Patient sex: F
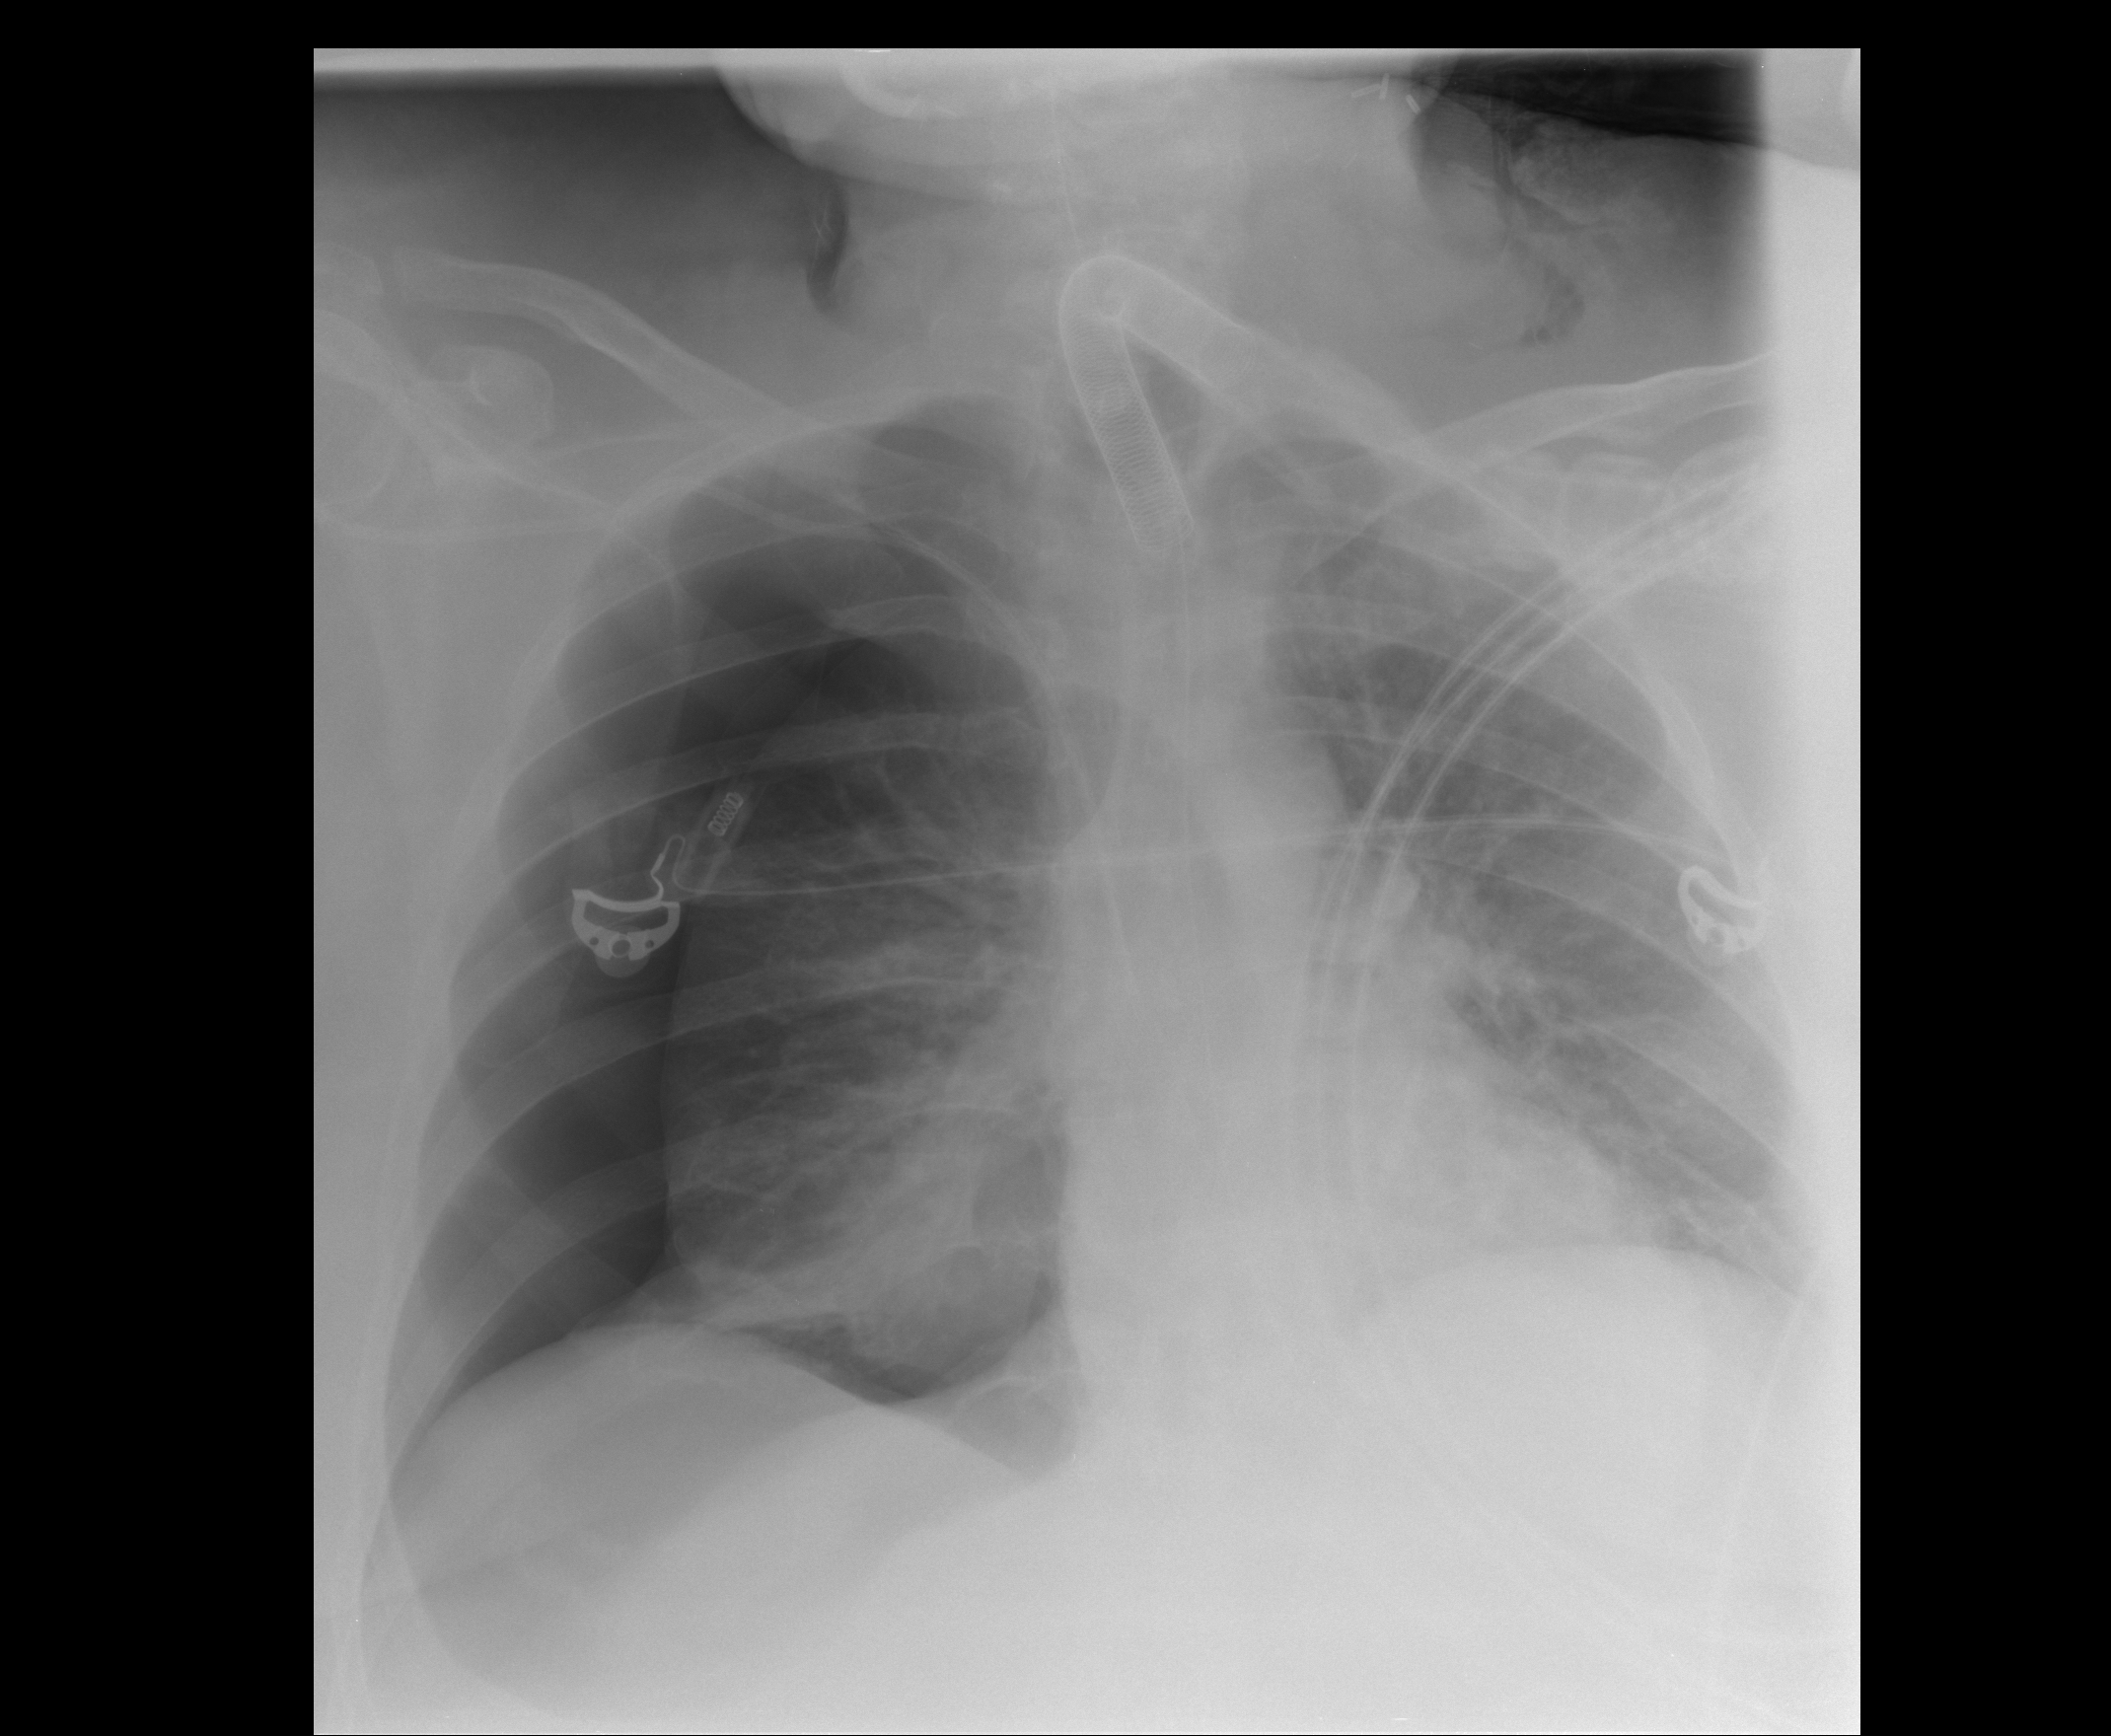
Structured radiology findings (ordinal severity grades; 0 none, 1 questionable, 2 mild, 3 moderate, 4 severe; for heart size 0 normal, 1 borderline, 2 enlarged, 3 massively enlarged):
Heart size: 0
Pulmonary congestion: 0
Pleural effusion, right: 0
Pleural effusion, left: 0
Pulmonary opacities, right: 0
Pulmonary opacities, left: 1
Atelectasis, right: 3
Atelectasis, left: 2